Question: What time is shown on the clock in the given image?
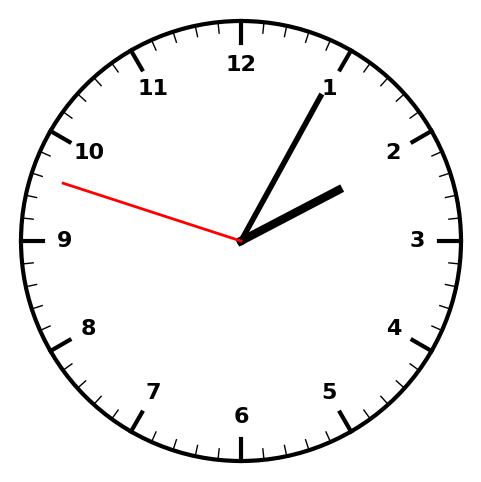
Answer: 02:04:48